Question: I have a json data with fields. I want to render it in mustache js. But the problem is one of the item in the list is generating dynamically. How can I iterate this item.
I used the given code
'''
'{{#view}}{{#.}}<td class="number">{{.}}</td>{{/.}}{{/view}}' +
'{{#comment}}{{#.}}<td class="number">{{.}}</td>{{/.}}{{/comment}}' +
'{{#rating}}{{#.}}<td class="number">{{.}}</td>{{/.}}{{/rating}}' +
'''
But it rendering as [object object]

How can I solve this issue?
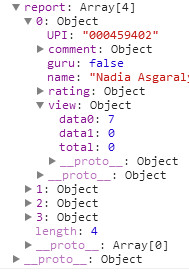
Answer: The '.' is only for iterating through an array of strings, so your template will not work. However, you can always process/modify your data before parsing it to the template:
'''
for (key in data){
if (key == 'comment' || key == 'rating' || key == 'view'){
//Turn it into an array
var temp_array = [];
for (key2 in data[key]){
// To make sure it is not a function or __proto__ object whatsoever
if (typeof data[key][key2] != "object" && typeof data[key][key2] != "function") {
temp_array.push(data[key][key2]);
}
}
data[key] = temp_array;
}
}
'''
To change the item list into an array and then parse to the template.
Hope this help.